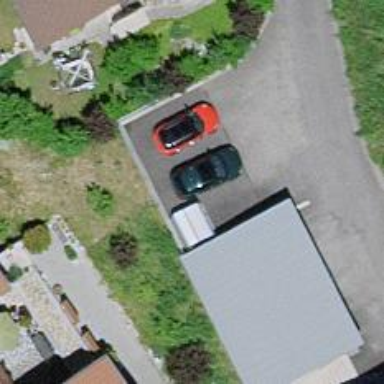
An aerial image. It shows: View of roof of building.